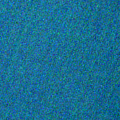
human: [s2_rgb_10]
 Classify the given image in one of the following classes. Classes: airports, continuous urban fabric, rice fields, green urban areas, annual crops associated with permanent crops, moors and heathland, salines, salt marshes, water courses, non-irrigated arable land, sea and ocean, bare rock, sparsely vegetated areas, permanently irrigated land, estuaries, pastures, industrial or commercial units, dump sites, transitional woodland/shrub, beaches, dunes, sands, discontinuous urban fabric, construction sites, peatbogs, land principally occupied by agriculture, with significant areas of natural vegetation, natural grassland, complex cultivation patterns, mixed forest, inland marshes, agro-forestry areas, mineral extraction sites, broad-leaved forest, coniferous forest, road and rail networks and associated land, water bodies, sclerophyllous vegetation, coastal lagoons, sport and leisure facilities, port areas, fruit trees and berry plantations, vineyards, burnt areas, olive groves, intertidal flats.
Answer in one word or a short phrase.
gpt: sea and ocean